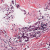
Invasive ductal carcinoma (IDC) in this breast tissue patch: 1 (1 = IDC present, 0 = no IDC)